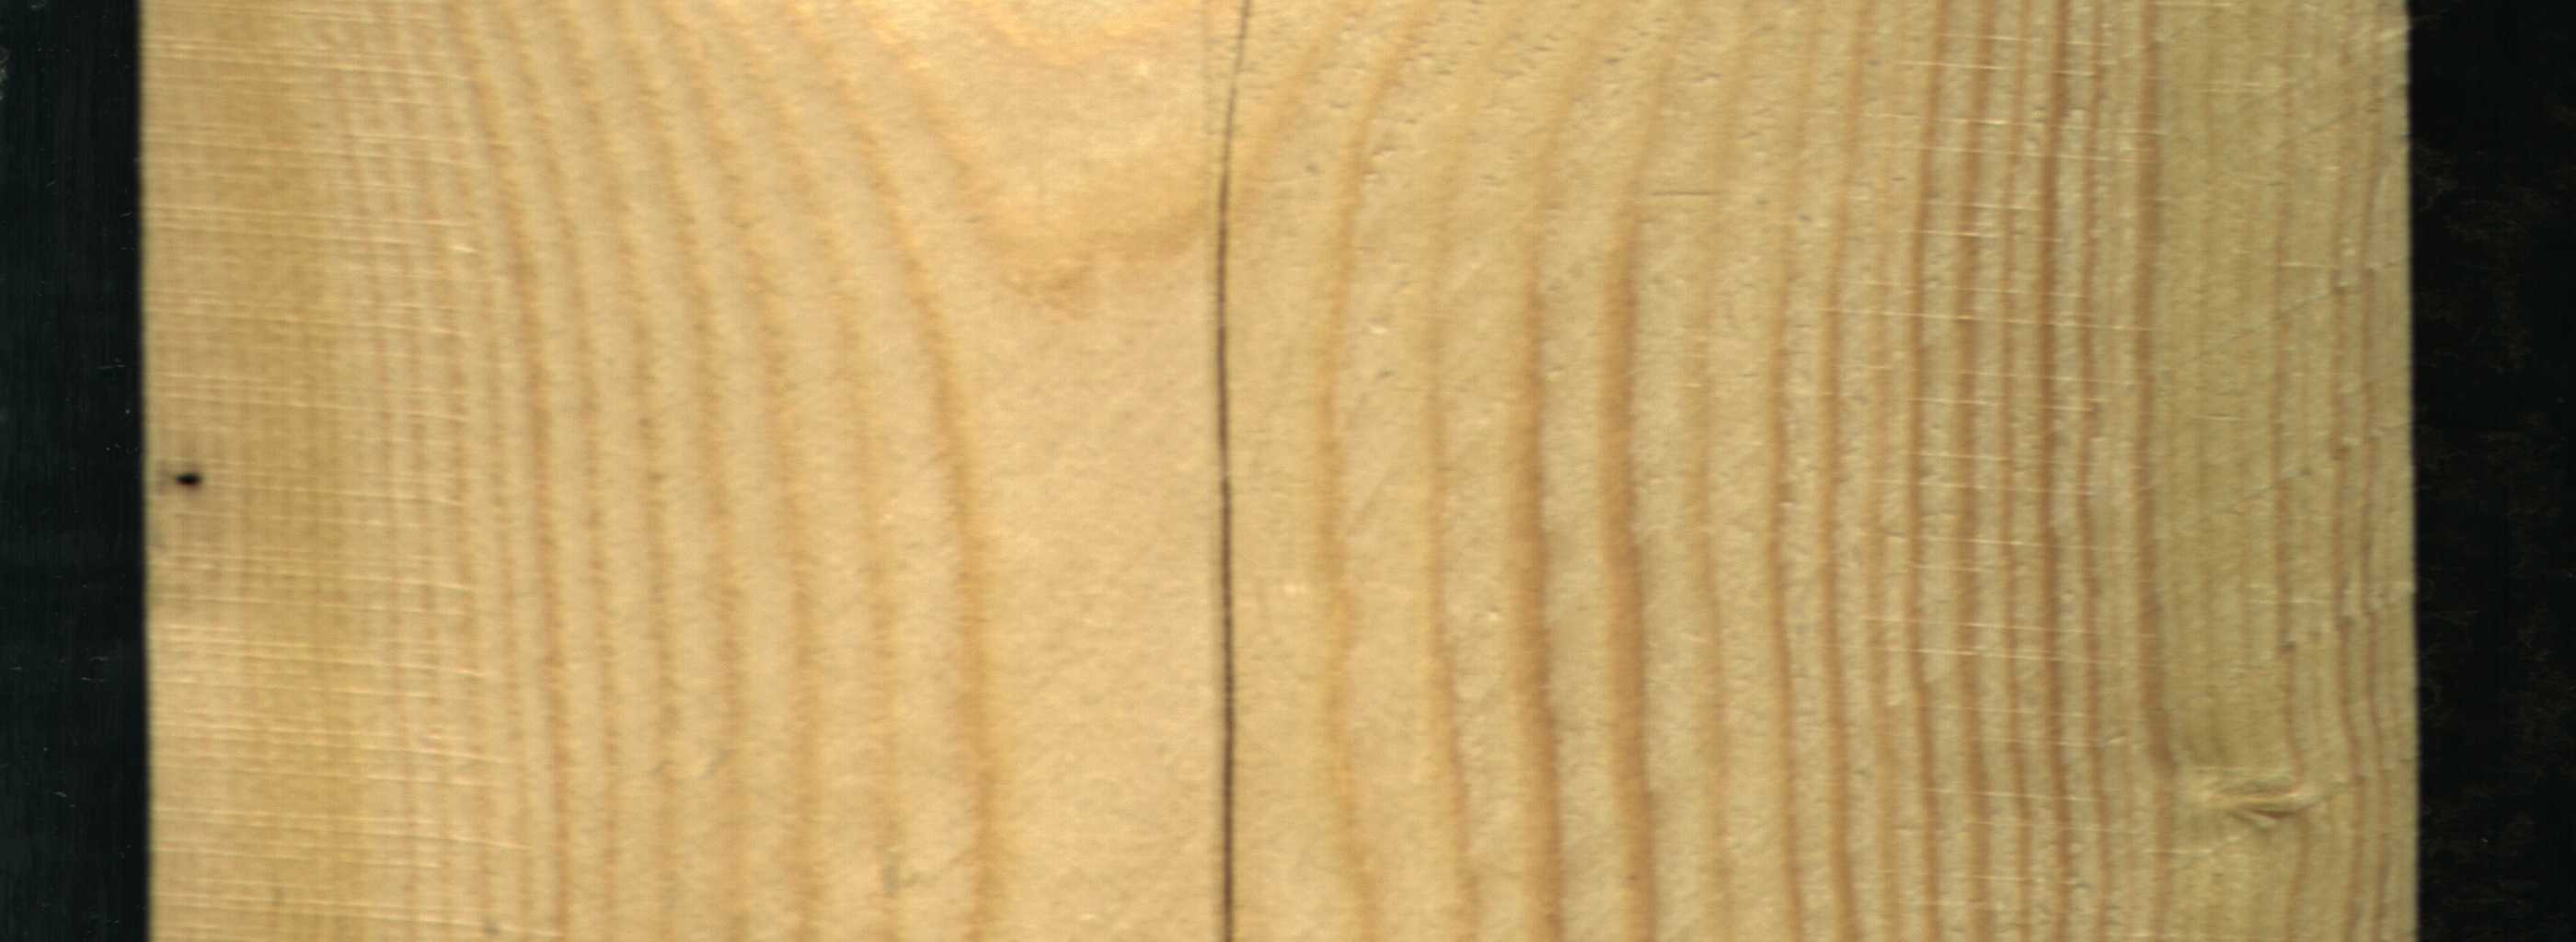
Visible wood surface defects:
Crack